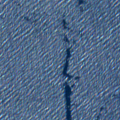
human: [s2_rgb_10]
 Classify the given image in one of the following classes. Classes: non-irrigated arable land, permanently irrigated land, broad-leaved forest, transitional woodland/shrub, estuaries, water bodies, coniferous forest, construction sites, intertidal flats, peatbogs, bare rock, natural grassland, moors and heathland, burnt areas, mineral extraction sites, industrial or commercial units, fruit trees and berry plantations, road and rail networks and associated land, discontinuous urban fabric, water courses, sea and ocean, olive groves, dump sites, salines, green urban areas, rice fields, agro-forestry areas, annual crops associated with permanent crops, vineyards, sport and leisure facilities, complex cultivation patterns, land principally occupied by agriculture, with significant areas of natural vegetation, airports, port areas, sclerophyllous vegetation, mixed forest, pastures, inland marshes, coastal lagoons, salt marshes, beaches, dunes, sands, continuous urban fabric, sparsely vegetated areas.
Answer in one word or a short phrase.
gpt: sea and ocean